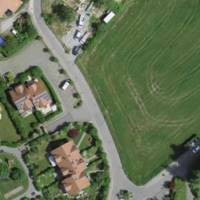
EUNIS habitat code: 55
Species observed at this site:
Veronica arvensis
Prunus lusitanica